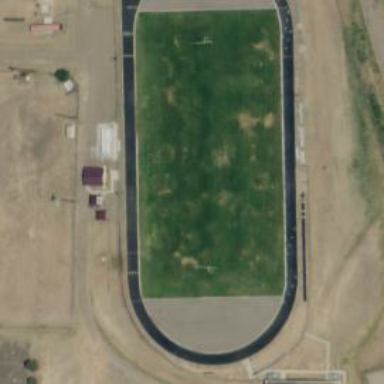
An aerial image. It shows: American football pitch.